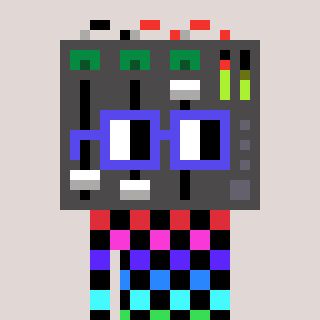
a pixel art character with square blue glasses, a mixer-shaped head and a grayscale-colored body on a warm background